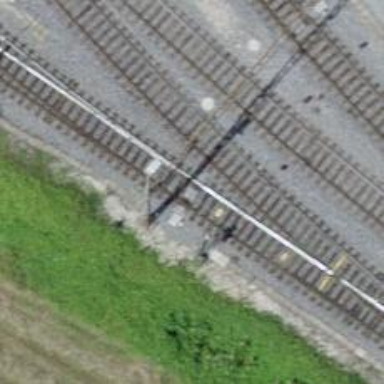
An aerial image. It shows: Railway switch.